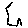
Label: hexagon